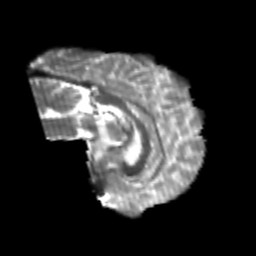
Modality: T2w
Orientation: sagittal
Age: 20
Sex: male
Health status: healthy
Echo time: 0.074 s